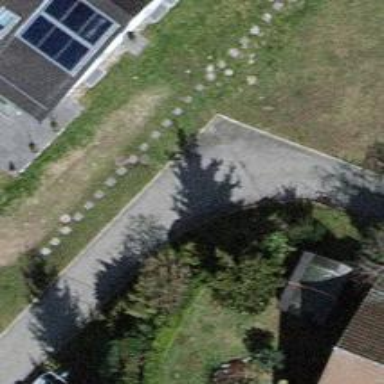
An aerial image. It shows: Driveway.